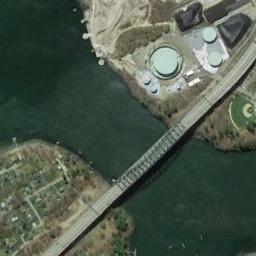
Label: bridge